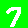
Digit: 7